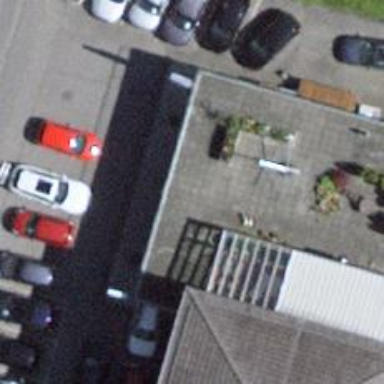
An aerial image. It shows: Car repair shop.